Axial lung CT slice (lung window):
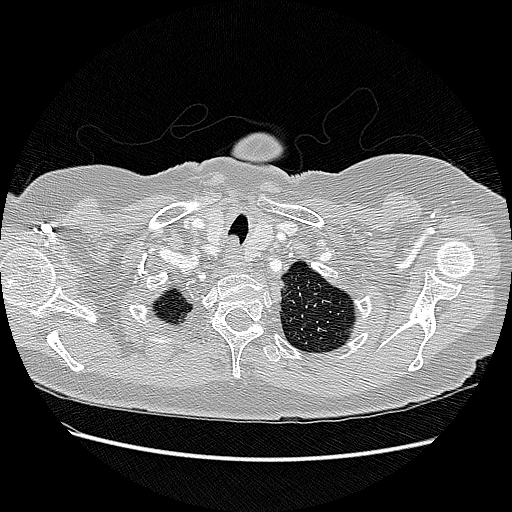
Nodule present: no